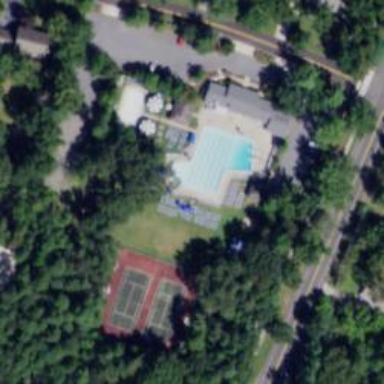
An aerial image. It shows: Sports centre with facilities for swimming and tennis.